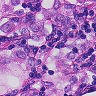
Metastatic tissue present: yes